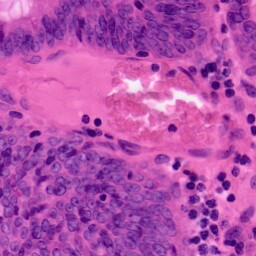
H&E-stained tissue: Colon